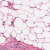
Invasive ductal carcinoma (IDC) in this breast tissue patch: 0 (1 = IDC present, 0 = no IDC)